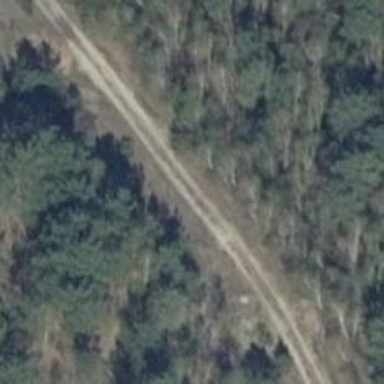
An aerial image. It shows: Dirt track with grade 4 tracktype.